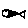
Label: fish